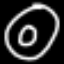
Label: donut